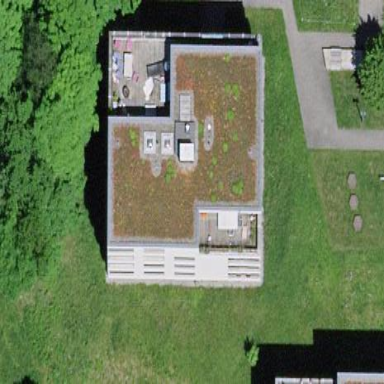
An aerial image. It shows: Residential building.